Question: I am trying to make a custom dialog box
'''
LayoutInflater li = LayoutInflater.from(this);
View view = li.inflate(R.layout.rate_layout, null);
RelativeLayout rate = (RelativeLayout) view.findViewById(R.id.rateClick);
RelativeLayout close = (RelativeLayout) view.findViewById(R.id.closeBtn);
close.setClickable(true);
rate.setClickable(true);
final AlertDialog.Builder dd = new AlertDialog.Builder(this);
dd.setView(view);
dd.setCancelable(false);
final AlertDialog d = dd.create();
d.show();
'''
The background image has 4 types of resolutions so I can do 'wrap content' only.
Here is my xml file
'''
<?xml version="1.0" encoding="utf-8"?>
<RelativeLayout xmlns:android="http://schemas.android.com/apk/res/android"
android:layout_width="wrap_content"
android:layout_height="wrap_content"
>
<RelativeLayout
android:id="@+id/rateClick"
android:layout_width="wrap_content"
android:layout_height="wrap_content"
android:layout_centerHorizontal="true"
android:background="@drawable/rate_now_button" />
<RelativeLayout
android:id="@+id/imageView1"
android:layout_width="219dp"
android:layout_height="234dp"
android:layout_centerHorizontal="true"
android:layout_centerVertical="true"
android:background="@drawable/pop_up" >
<RelativeLayout
android:id="@+id/closeBtn"
android:layout_width="wrap_content"
android:layout_height="wrap_content"
android:layout_alignParentRight="true"
android:layout_alignParentTop="true"
android:background="@drawable/close_button" >
</RelativeLayout>
<RelativeLayout
android:id="@+id/rateClick"
android:layout_width="wrap_content"
android:layout_height="wrap_content"
android:layout_centerHorizontal="true"
android:layout_alignParentBottom="true"
android:background="@drawable/rate_now_button" />
</RelativeLayout>
</RelativeLayout>
'''
This is what I am getting. How am i suppose to remove the dialog layout. The white big borders.

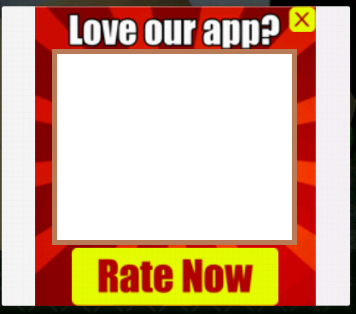
Answer: Don't use AlertDialog.Builder. Try this instead.
'''
Dialog d = new Dialog(this, android.R.style.Theme_Translucent_NoTitleBar);
'''
or
'''
Dialog d = new Dialog(this, android.R.style.Theme_Translucent_NoTitleBar_Fullscreen);
'''
You can use whatever theme meets your criteria, or create your own. See answer to <URL>.
See <URL> and other methods you might find useful.